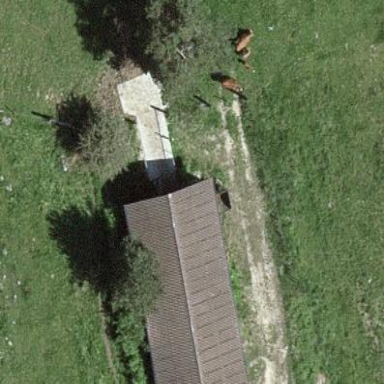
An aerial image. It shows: Cowshed building.